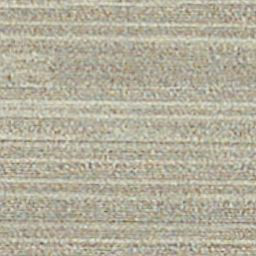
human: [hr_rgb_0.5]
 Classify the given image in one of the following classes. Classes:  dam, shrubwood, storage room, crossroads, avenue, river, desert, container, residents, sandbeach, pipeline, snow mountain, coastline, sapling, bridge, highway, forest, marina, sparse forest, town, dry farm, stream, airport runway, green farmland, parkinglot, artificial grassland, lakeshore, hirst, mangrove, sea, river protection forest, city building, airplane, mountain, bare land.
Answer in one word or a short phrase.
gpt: dry farm